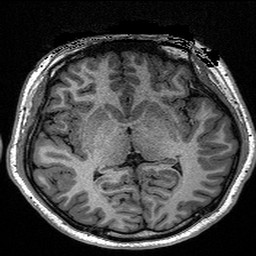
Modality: T1w
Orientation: coronal
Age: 20
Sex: male